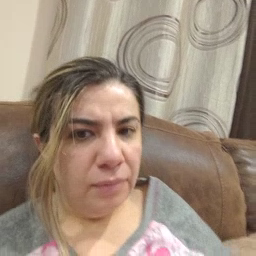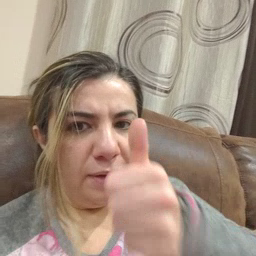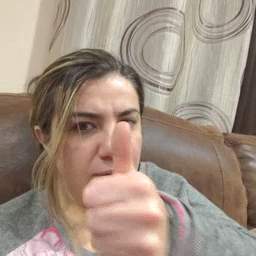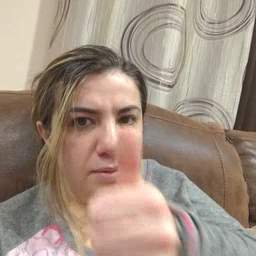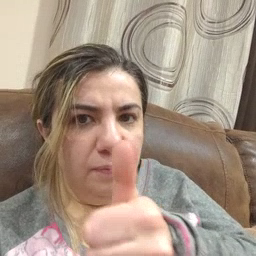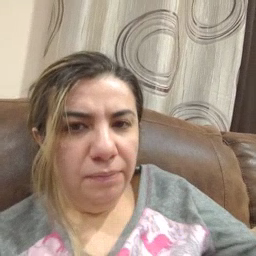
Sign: yourself